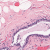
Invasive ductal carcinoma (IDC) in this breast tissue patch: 0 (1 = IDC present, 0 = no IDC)